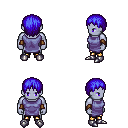
a pixel art fantasy rpg character, male body template, dark elf, purple skin, chain tabard jacket, gold greaves, blue plain hairstyle, cloth bracers, metal boots, four views (front, back, left, right), 2x2 character sprite sheet, small pixel art, hard edges, no anti-aliasing